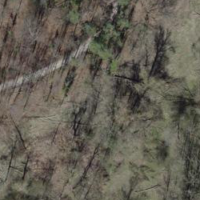
EUNIS habitat code: 41
Species observed at this site:
Veronica anagallis-aquatica